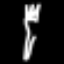
Label: fork